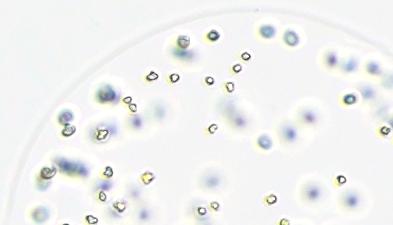
Label: Phaeocystis